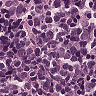
Metastatic tissue present: no